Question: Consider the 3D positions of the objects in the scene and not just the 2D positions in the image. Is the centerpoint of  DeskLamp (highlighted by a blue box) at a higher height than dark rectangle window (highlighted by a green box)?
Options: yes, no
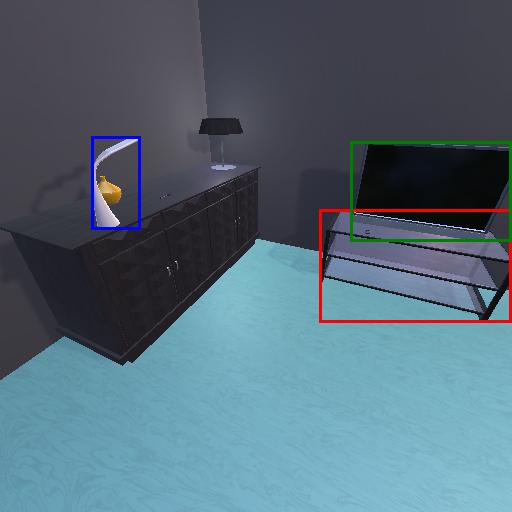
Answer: yes